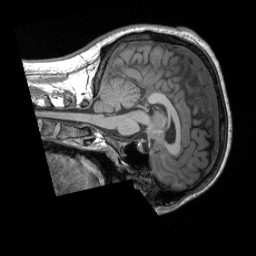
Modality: T1w
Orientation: sagittal
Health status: healthy
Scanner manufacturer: siemens
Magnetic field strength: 3 T
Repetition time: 2.3 s
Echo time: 0.00285 s